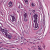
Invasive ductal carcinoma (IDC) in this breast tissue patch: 0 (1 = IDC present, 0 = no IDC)